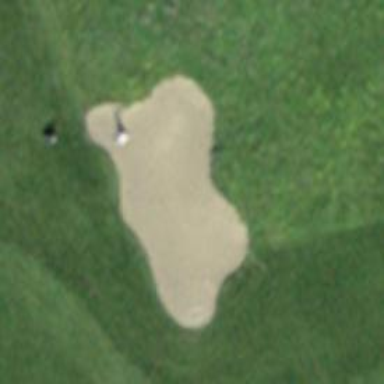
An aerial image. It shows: Sand bunker on golf course.